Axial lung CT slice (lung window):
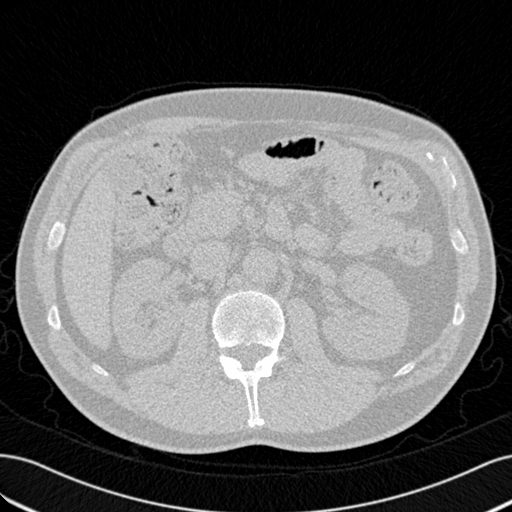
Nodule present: no